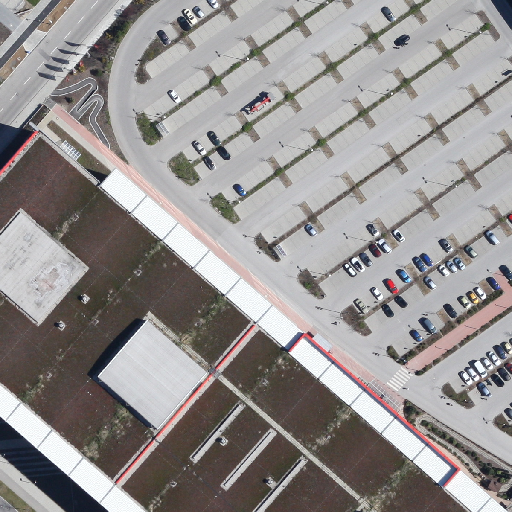
Referring expression: truck